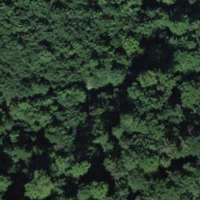
EUNIS habitat code: 41
Species observed at this site:
Tussilago farfara
Petasites albus